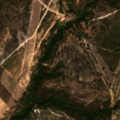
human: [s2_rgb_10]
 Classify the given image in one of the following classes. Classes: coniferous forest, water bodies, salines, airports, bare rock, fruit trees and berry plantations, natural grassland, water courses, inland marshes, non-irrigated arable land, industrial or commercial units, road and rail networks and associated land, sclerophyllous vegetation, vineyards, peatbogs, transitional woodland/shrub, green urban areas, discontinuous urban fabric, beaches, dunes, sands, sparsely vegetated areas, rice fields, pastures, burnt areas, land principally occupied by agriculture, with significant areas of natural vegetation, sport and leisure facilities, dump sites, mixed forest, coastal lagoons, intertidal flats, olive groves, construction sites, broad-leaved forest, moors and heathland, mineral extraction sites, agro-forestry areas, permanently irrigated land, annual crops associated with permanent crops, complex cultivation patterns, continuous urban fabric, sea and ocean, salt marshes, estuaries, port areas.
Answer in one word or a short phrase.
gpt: pastures, broad-leaved forest, mixed forest, transitional woodland/shrub